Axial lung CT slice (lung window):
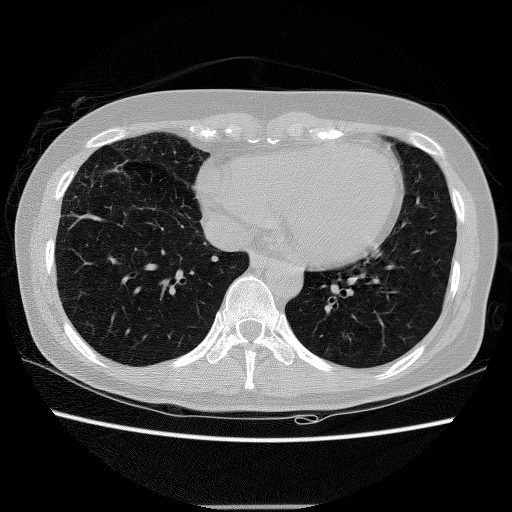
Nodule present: no